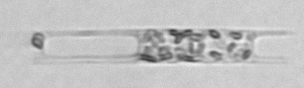
Label: Hemiaulus